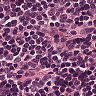
Metastatic tissue present: no